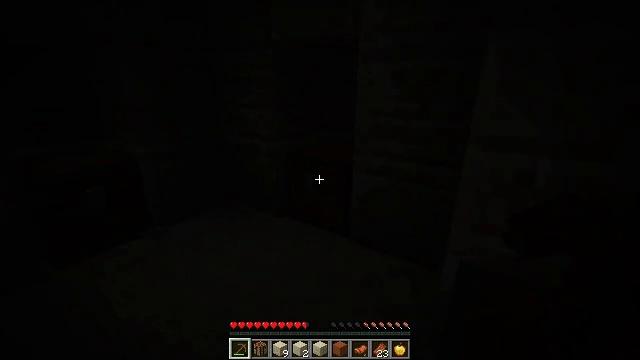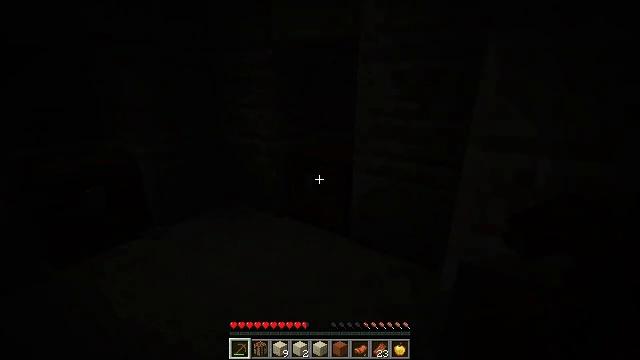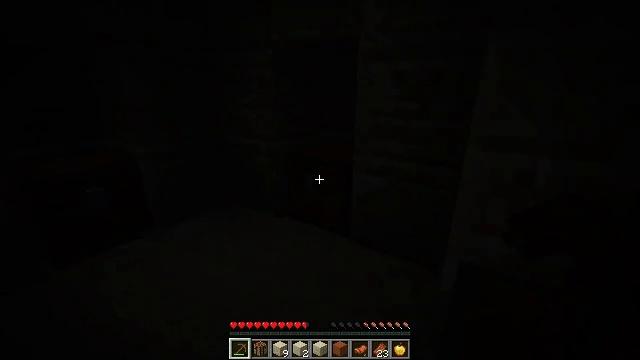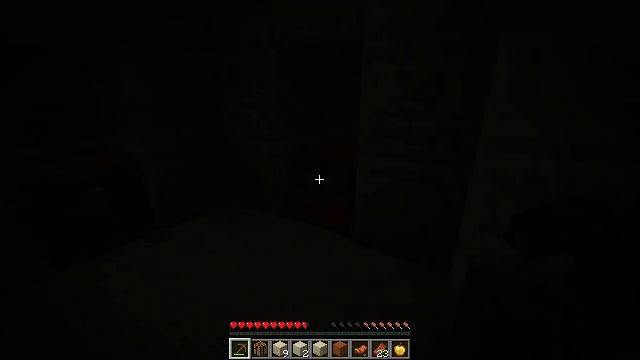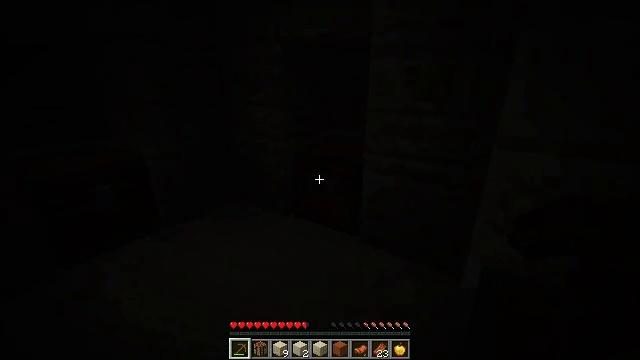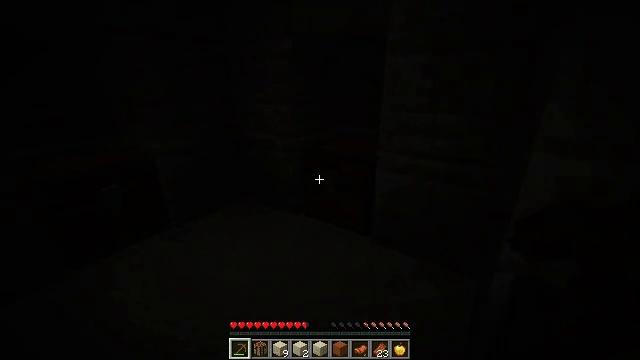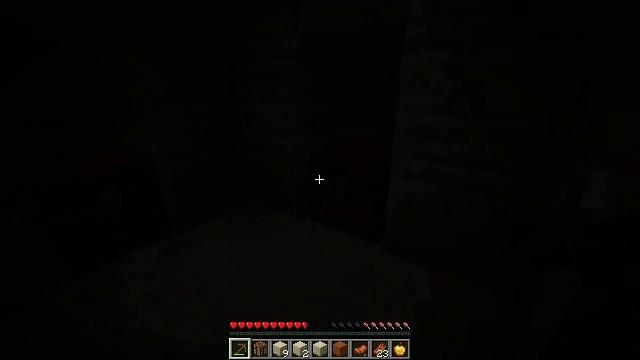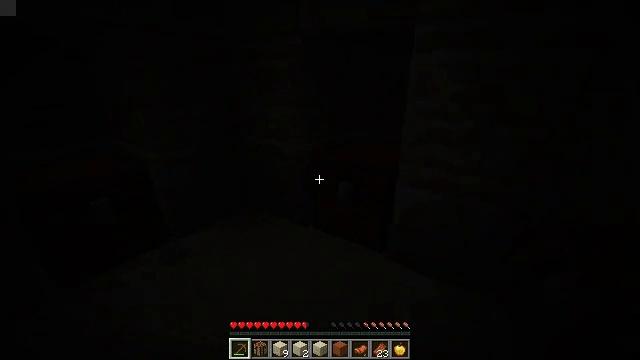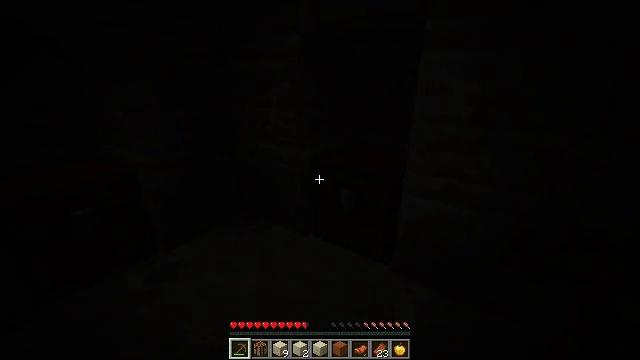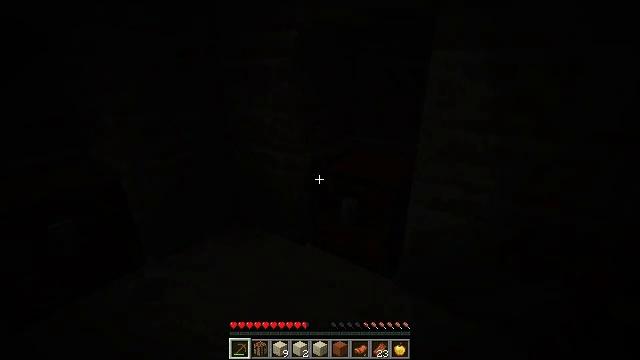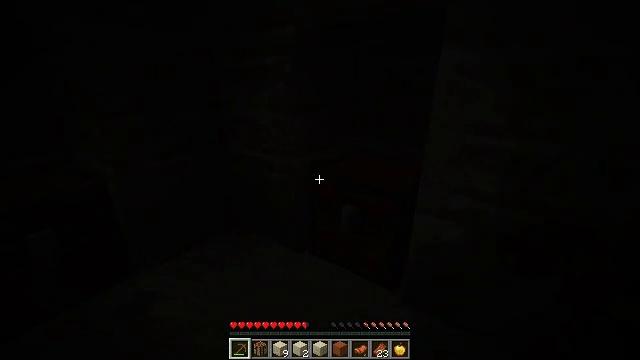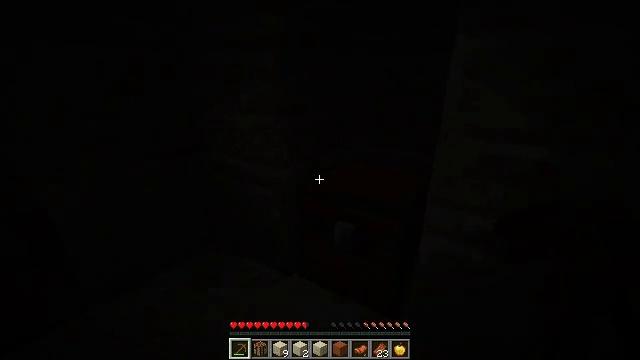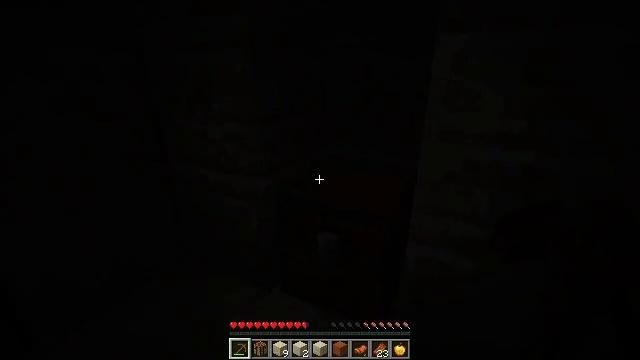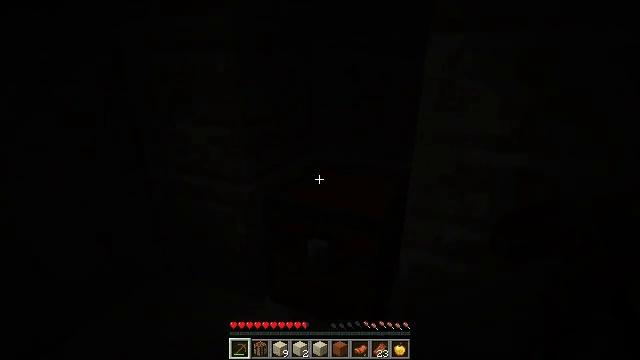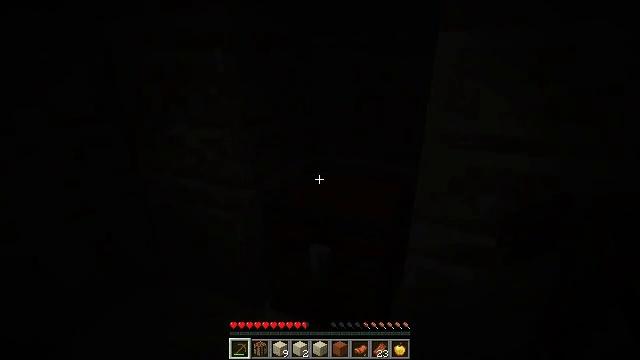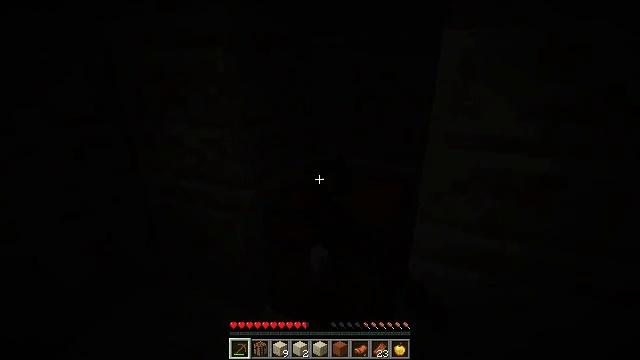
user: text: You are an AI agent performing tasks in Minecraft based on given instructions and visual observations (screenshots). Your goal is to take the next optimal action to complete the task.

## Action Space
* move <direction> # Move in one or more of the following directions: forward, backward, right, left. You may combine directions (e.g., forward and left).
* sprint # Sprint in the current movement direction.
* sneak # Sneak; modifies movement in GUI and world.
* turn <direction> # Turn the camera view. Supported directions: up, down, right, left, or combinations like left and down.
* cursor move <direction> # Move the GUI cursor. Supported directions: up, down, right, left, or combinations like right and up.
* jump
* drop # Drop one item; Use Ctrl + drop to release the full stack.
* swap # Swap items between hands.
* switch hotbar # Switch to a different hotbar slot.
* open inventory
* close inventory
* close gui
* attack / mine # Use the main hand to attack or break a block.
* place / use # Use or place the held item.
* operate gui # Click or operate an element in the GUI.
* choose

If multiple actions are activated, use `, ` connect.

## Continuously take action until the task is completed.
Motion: motion action
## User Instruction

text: Break the chest to retrieve items inside.
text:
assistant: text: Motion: no_op
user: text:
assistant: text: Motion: no_op
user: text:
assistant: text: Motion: move forward
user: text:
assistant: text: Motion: move forward
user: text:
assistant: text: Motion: move forward
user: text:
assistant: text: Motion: move forward
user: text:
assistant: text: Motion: move forward
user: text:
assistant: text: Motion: move forward
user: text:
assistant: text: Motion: move forward
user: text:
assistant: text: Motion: move forward
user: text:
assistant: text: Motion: move forward, turn right
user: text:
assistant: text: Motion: turn right
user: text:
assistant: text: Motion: turn right
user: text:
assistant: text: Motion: use / place
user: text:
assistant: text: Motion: use / place
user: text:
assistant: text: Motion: use / place
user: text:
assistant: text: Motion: use / place
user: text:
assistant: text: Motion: no_op
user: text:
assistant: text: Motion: open gui
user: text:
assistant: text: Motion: no_op
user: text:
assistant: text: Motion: no_op
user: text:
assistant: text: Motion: no_op
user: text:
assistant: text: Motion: no_op
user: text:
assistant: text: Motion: no_op
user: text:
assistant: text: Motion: no_op
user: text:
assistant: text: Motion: no_op
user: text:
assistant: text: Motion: no_op
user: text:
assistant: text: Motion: no_op
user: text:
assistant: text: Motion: cursor move right and up
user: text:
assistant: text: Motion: cursor move up